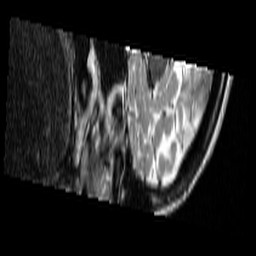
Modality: T2w
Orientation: sagittal
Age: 38
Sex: female
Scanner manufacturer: siemens
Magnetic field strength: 3 T
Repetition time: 7 s
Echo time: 0.085 s